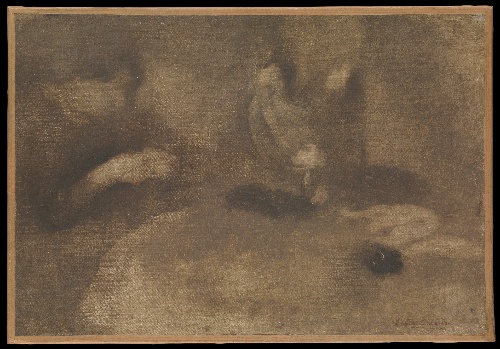
Title: Women Sewing at a Table
Artist: Eugène Carrière
Artist bio: French, Gournay-sur-Marne 1849–1906 Paris
Date: ca. 1894–96
Object type: Painting
Classification: Paintings
Medium: Oil on canvas
Dimensions: 10 1/4 × 15 in. (26 × 38.1 cm)
Department: European Paintings
Credit line: Gift of Ariane and Alain Kirili, 2013
Accession year: 2013
Repository: Metropolitan Museum of Art, New York, NY
Tags: Women|Sewing